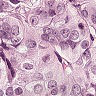
Metastatic tissue present: yes